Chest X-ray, PA view. Patient: 82 years old, sex M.
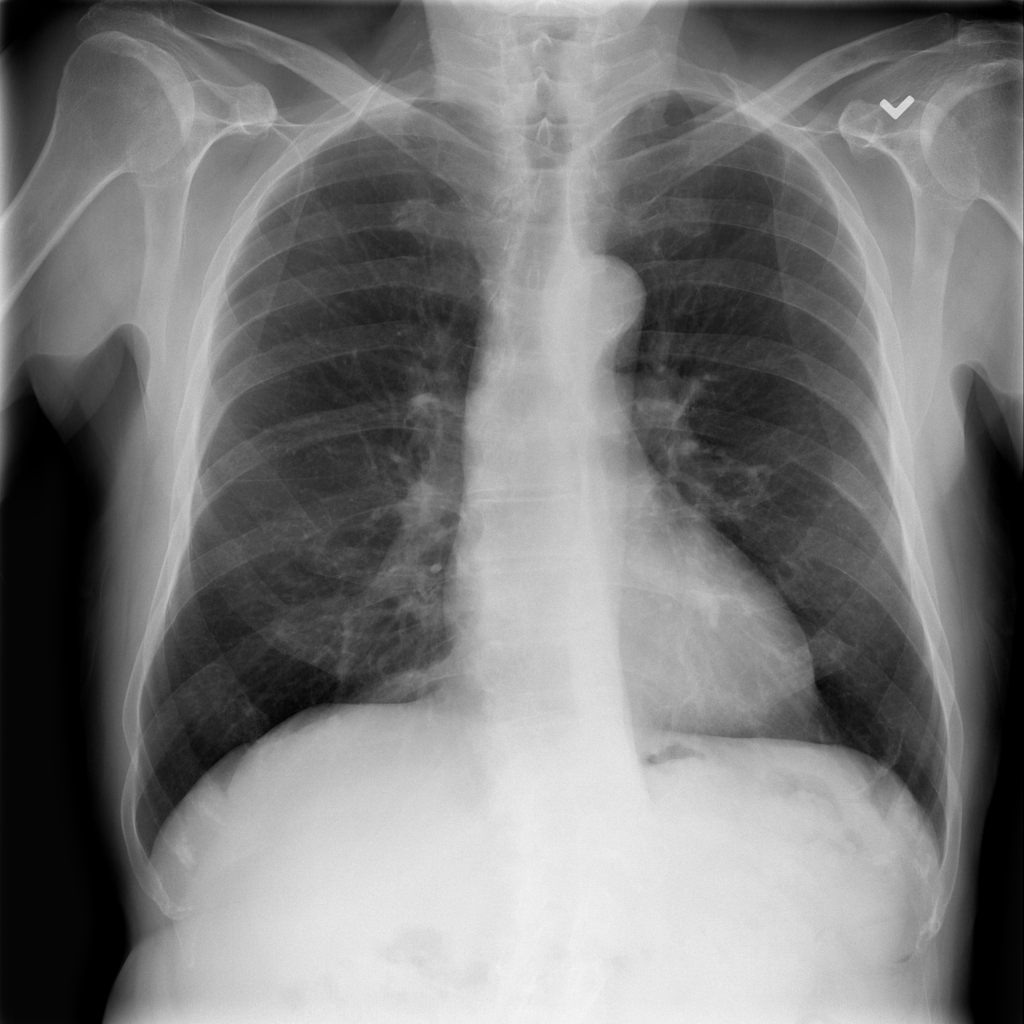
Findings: No Finding